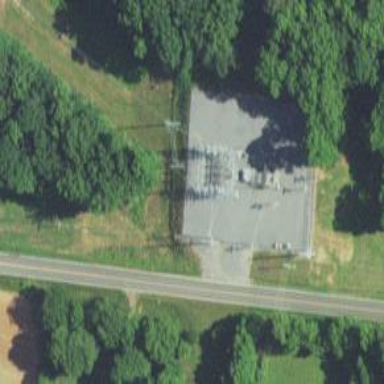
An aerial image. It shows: There is distribution substation enclosed by fence.